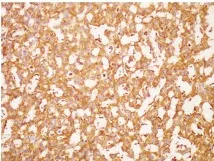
Pathological and immunohistochemical examination results. WTI positivity, magnificationx200.
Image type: pathology (immunostaining)